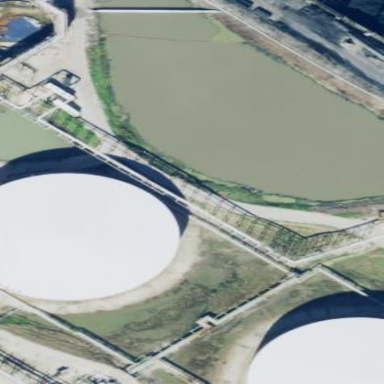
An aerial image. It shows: Storage tank which is man-made and housed in building.